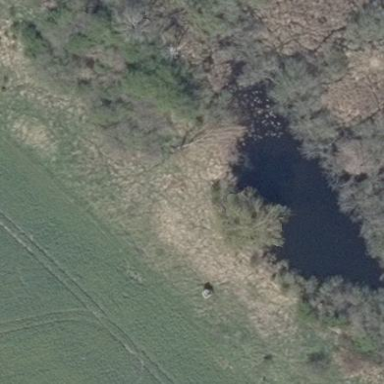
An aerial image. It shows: Serene pond surrounded by nature.